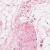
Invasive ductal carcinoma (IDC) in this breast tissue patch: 0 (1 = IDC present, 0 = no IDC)